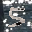
Label: 5